Question: I was writing some add-on in firefox using the add-on sdk, I've noticed that my add-on didn't work properly in some pages like .
Here is a sample code.
lib/main.js
'''
var pageMod = require('sdk/page-mod');
var data = require('sdk/self').data;
pageMod.PageMod({
include: "*.com",
contentScriptWhen: 'ready',
contentScriptFile: [data.url('jquery-1.11.0.min.js'),
data.url('detecter.js')]
});
'''
data/detecter.js
'''
$('*').css('background-color', 'yellow');
'''
cfx run to launch, then I type something in google here is the result:

as you can see not everything is yellow, plus I can change those elements background easily using the inspector. I can't see how I can do this using just my add-on.
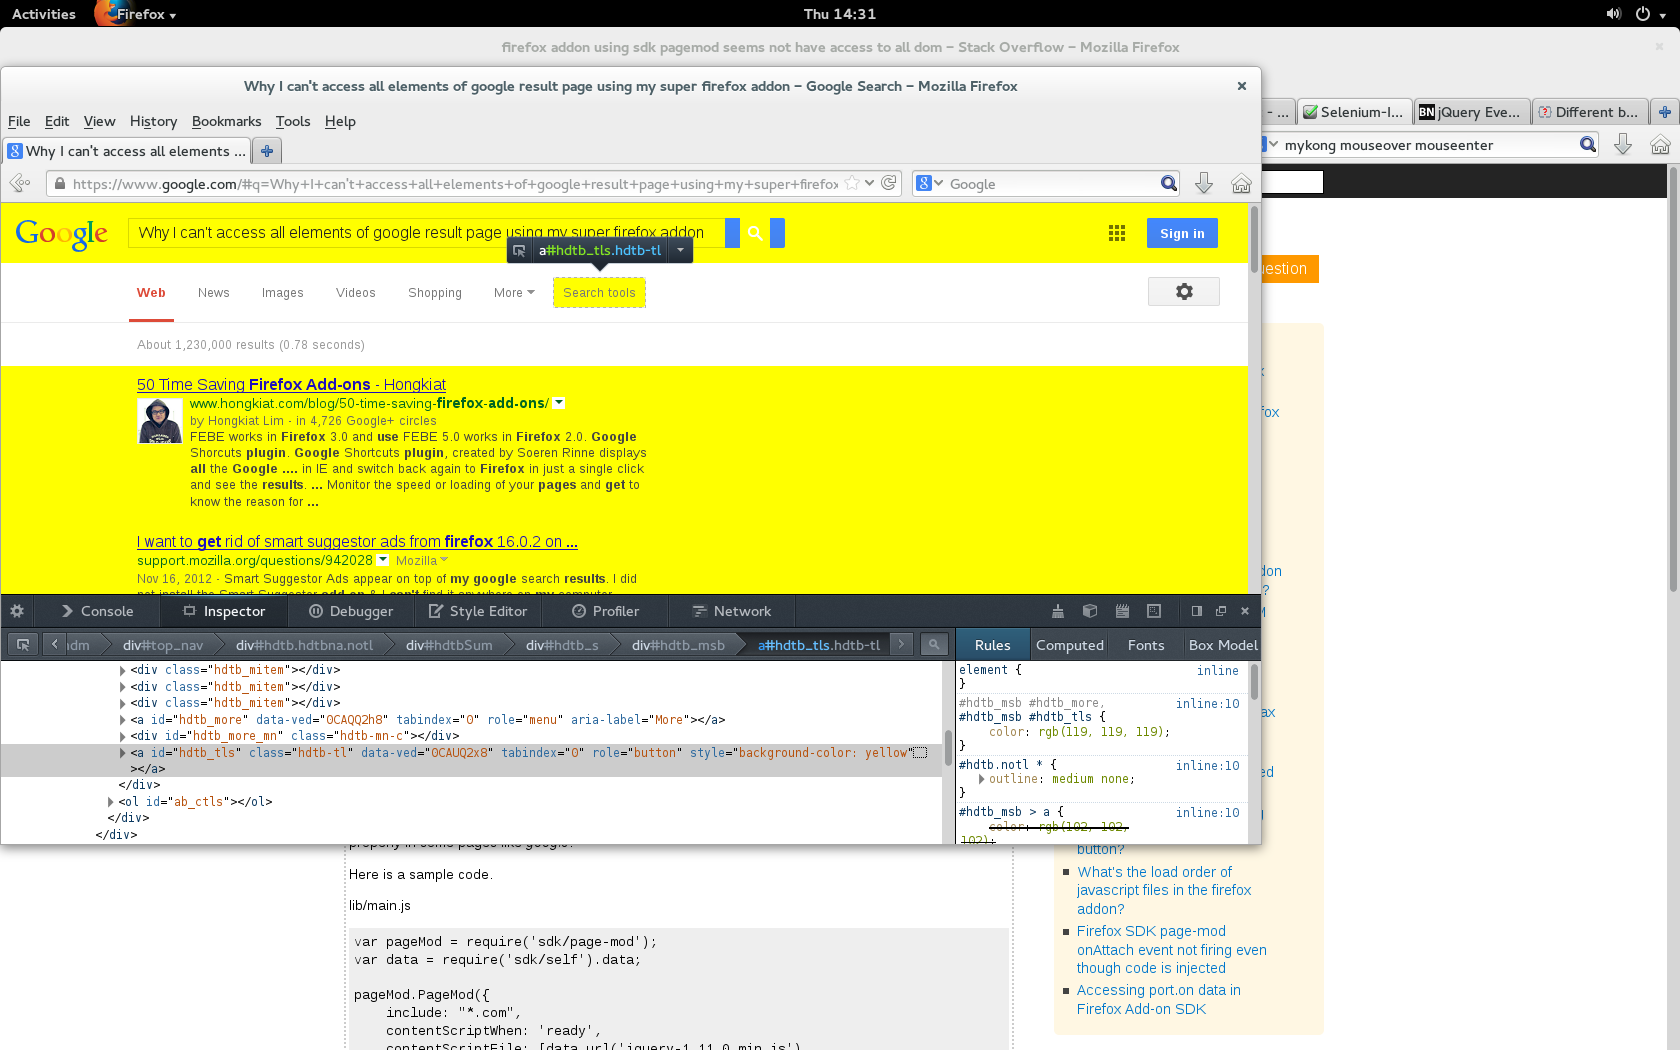
Answer: Modifying, the way you are doing, each DOM element is not the best way. And if the document changes dynamically like Google does with its search result pages would drive you to try to deal with <URL> in order to add the wished CSS styles to the new recently created elements. Too complex.
One way to get the results you want, is to modify your file to just inject a CSS file with the rules you need, something like:
'''
var customStyles = document.createElement('style');
customStyles.appendChild(document.createTextNode(
'* { background-color: yellow'}'
));
document.documentElement.insertBefore(customStyles);
'''
This way, you don't need to deal with observers or do trickier things.
Another approach, is using attribute of PageMod, the way it is described in <URL> tutorial in MDN. This is an experimental feature but it seems to be the simplest way, since you will only need to write the css rules, neither jquery nor a custom javascript is needed. Take a look:
'''
var pageMod = require("sdk/page-mod").PageMod({
include: "*.com",
contentScriptWhen: 'ready',
contentStyle: "* { background-color: yellow; }"
});
'''
or simply:
'''
var pageMod = require("sdk/page-mod").PageMod({
include: "*",
contentStyleFile: require("sdk/self").data.url("my-styles.css")
});
'''
and then create file containing:
'''
* { backgound-color: yellow: }
'''